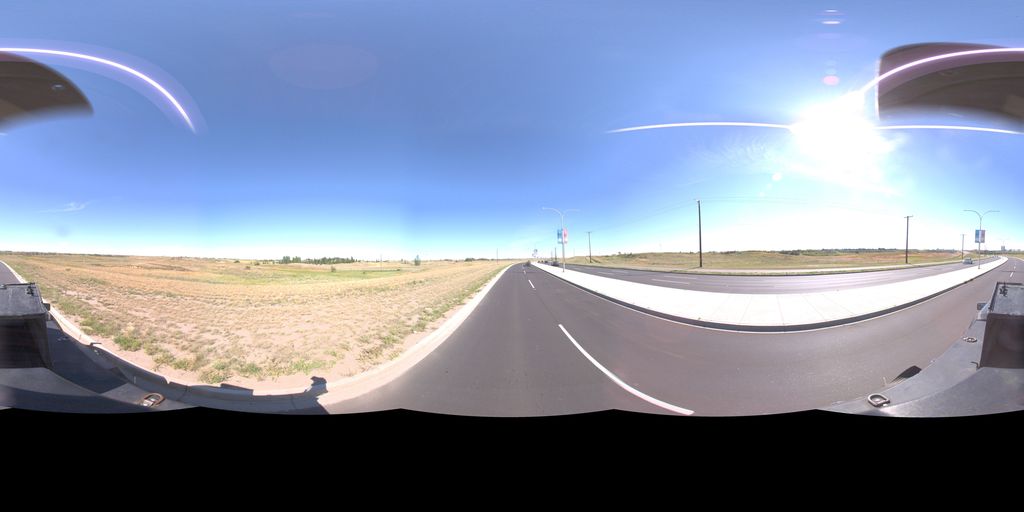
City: saskatoon